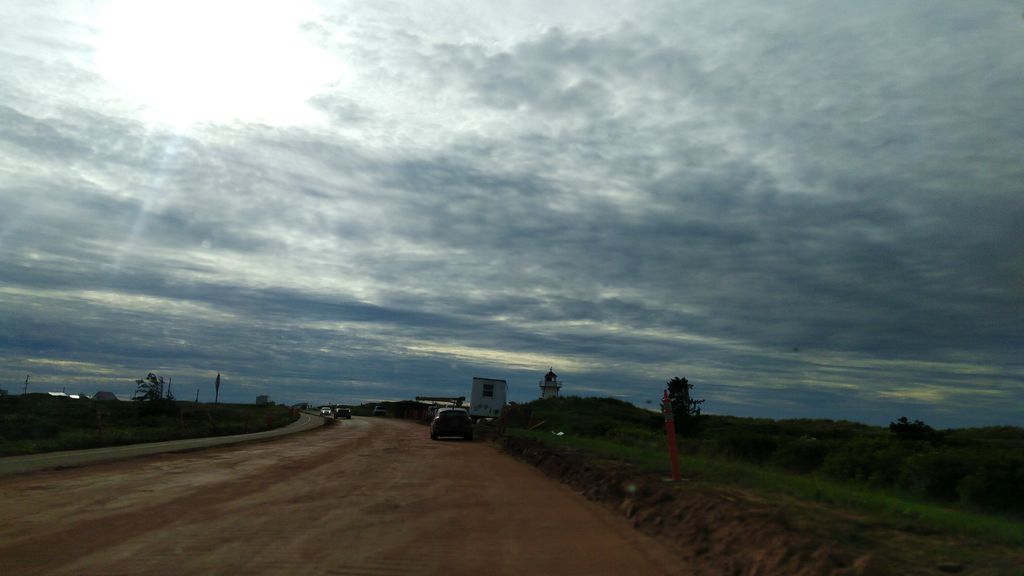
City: charlottetown